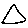
Label: triangle